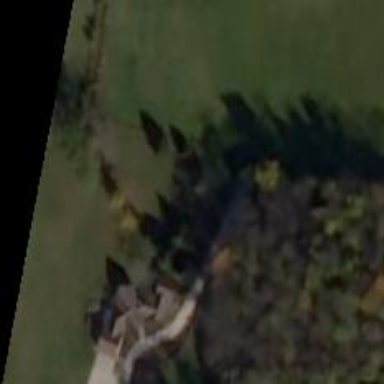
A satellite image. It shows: Driveway.